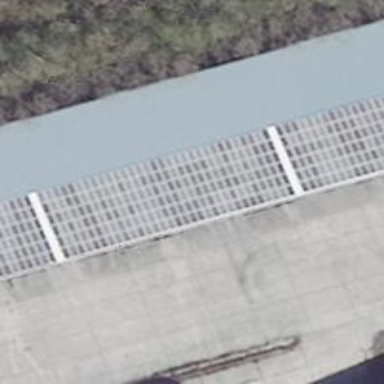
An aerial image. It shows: Solar photovoltaic panel generator producing electricity as small installation.